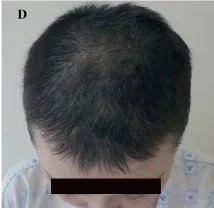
8 months after tofacitinib therapy.
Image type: medical_photograph (skin_photograph)